Chest X-ray:
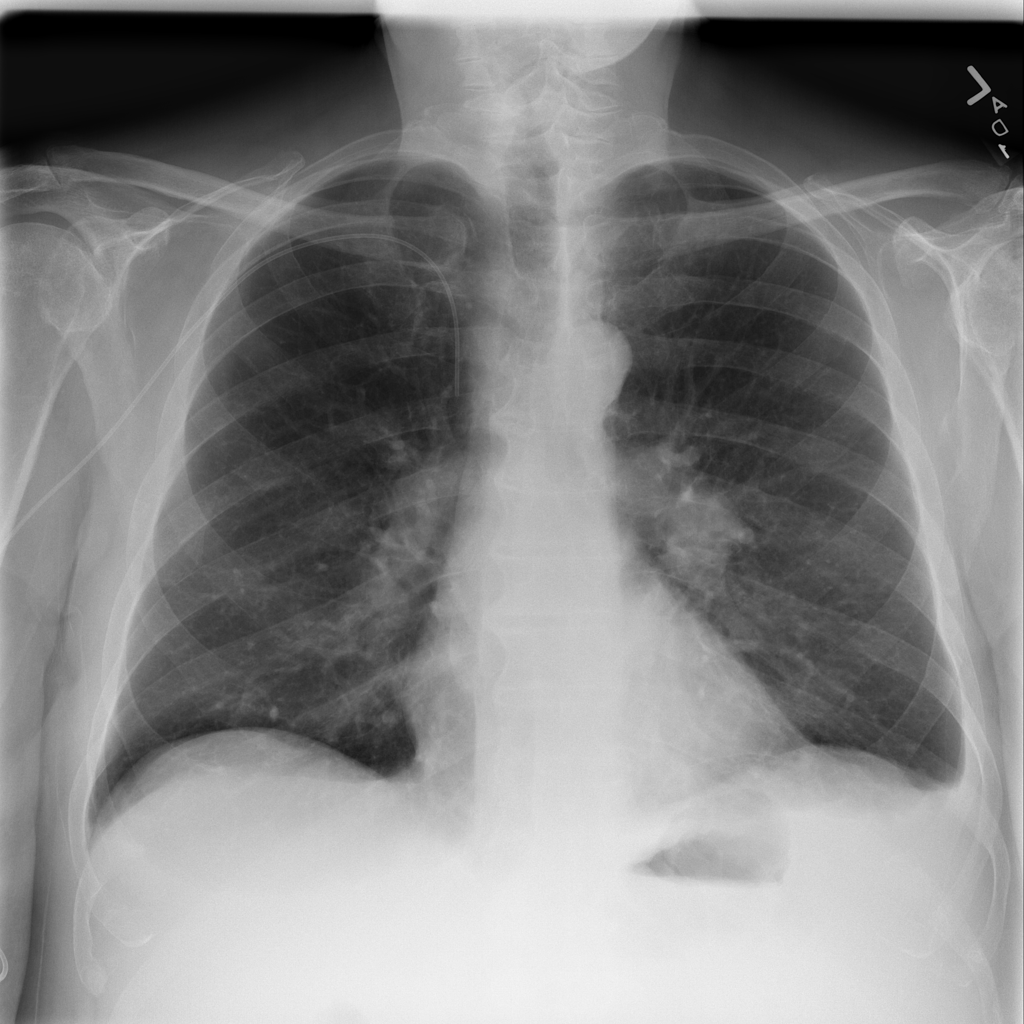
Findings: Effusion
No abnormal finding: no